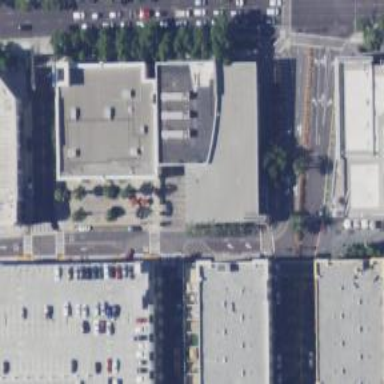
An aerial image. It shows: Building with furniture shop.